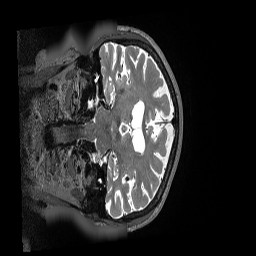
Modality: T2w
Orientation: coronal
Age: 88
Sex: female